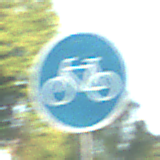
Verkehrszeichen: Radweg
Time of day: SunriseSunset
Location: Outdoor (Suburban)
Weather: PartlyCloudy
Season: NotSpecified
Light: Natural